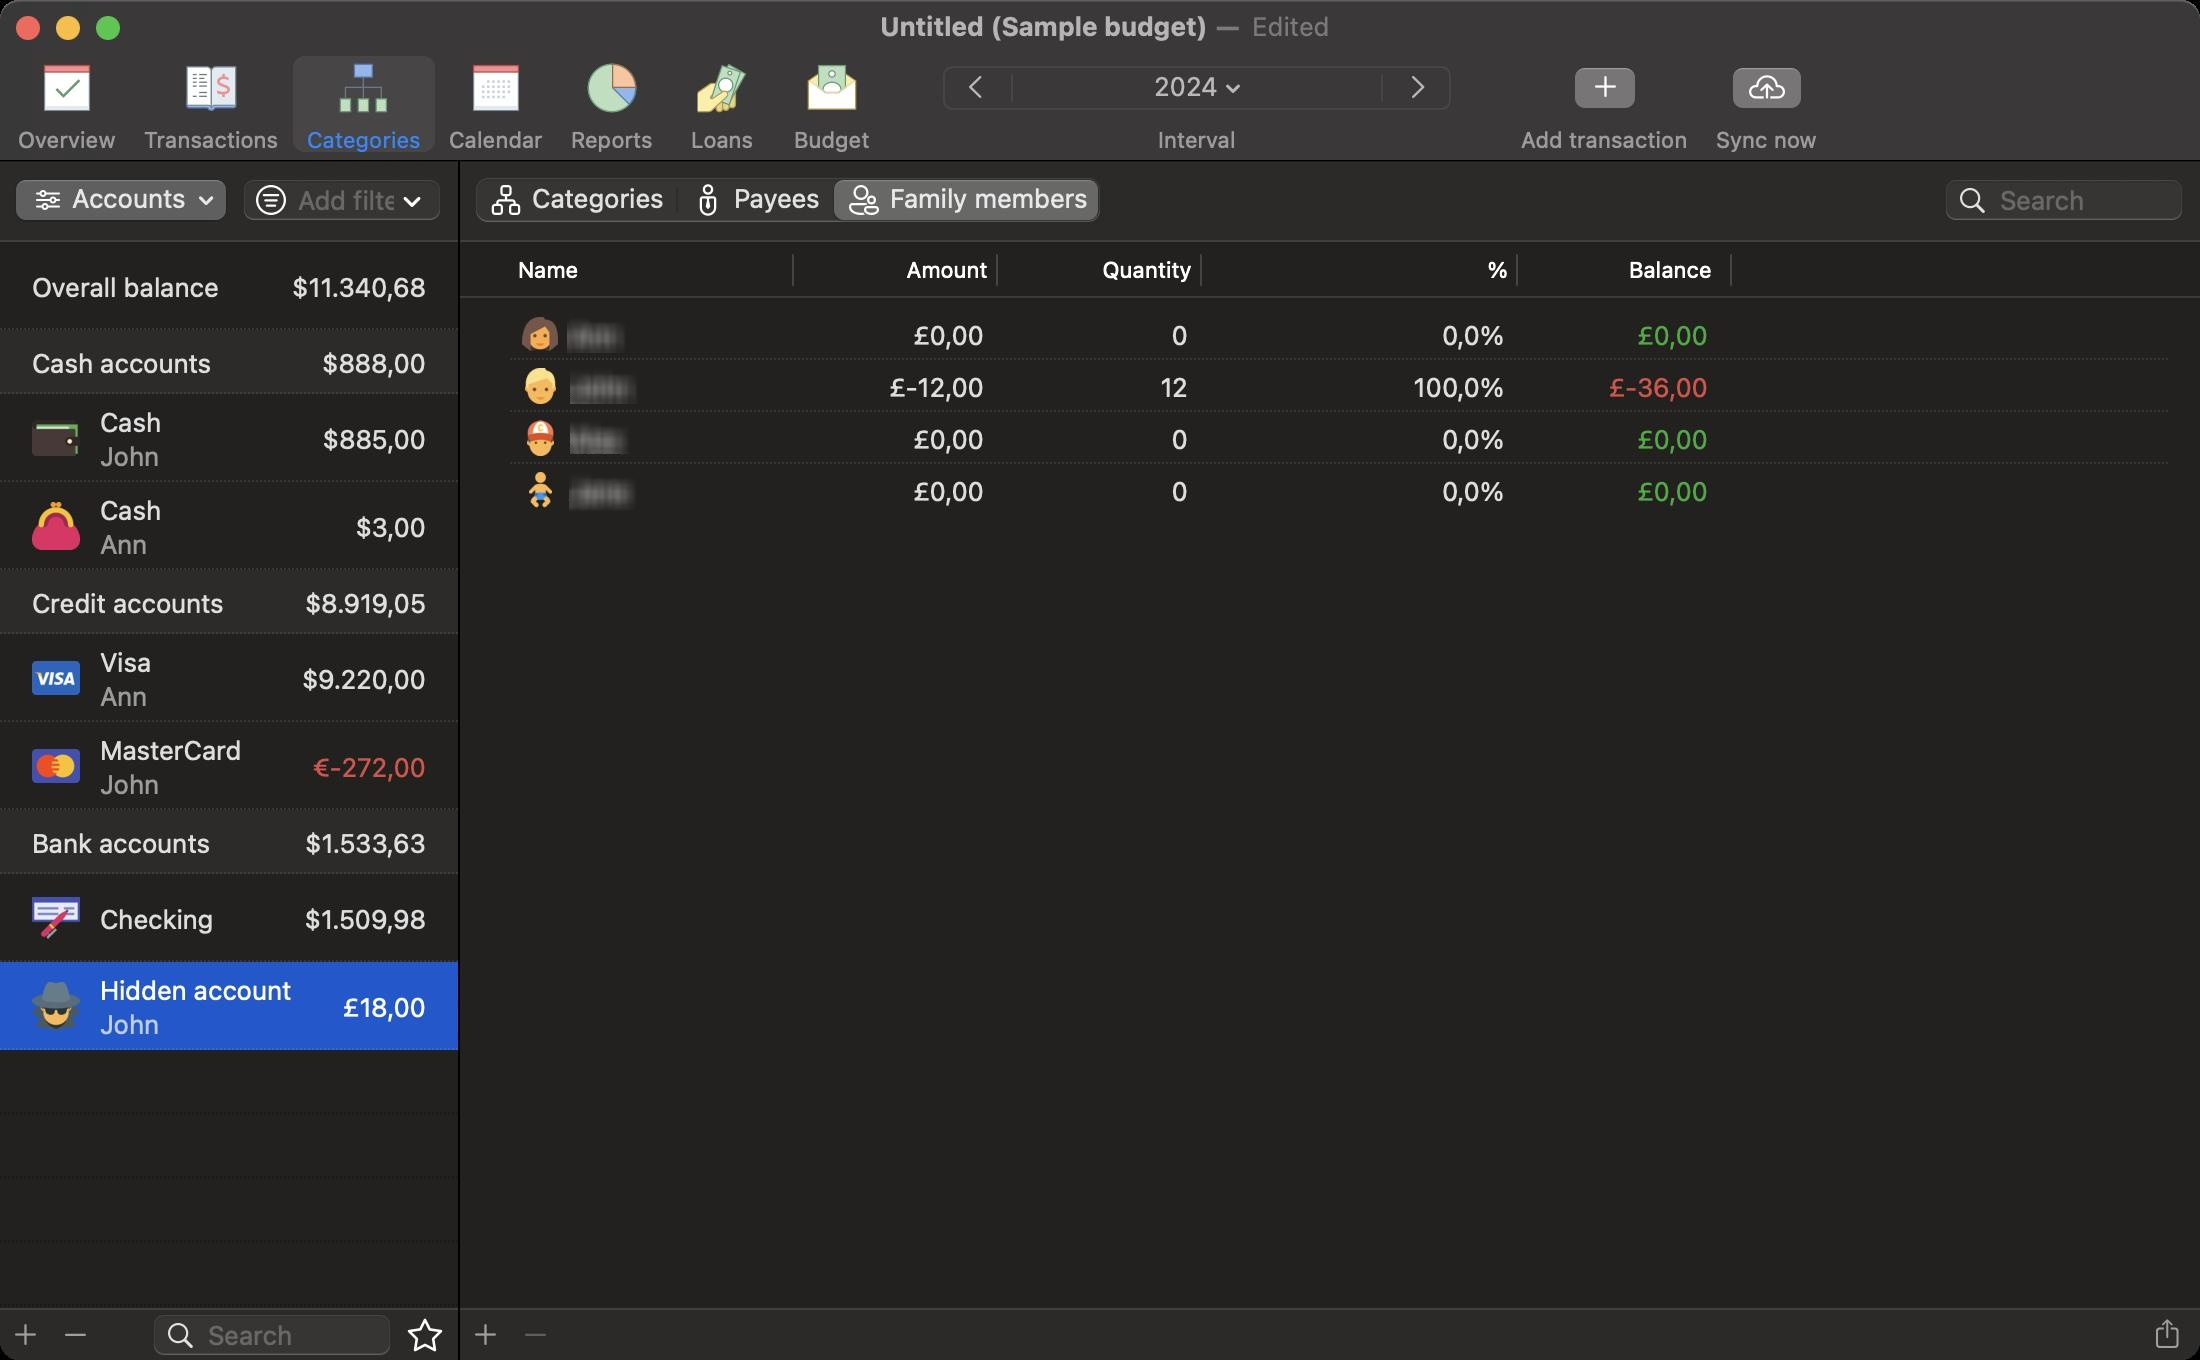
Accessibility tree:
{"name": "Untitled_(Sample_budget)", "role": "AXWindow", "description": null, "role_description": "standard window", "value": null, "position": "553.00;156.00", "size": "1100;680", "children": [{"name": null, "role": "AXGroup", "description": null, "role_description": "group", "value": null, "position": "0.00;80.00", "size": "1100;600", "children": [{"name": null, "role": "AXSplitGroup", "description": null, "role_description": "split group", "value": null, "position": "0.00;80.00", "size": "1100;600", "children": [{"name": "Accounts", "role": "AXMenuButton", "description": null, "role_description": "menu button", "value": null, "position": "5.00;89.00", "size": "112;25", "children": []}, {"name": null, "role": "AXTextField", "description": null, "role_description": "search text field", "value": "", "position": "121.00;89.00", "size": "100;22", "children": [{"name": "", "role": "AXButton", "description": "search", "role_description": "button", "value": null, "position": "123.00;89.00", "size": "25;22", "children": []}]}, {"name": null, "role": "AXTextField", "description": null, "role_description": "search text field", "value": "", "position": "76.00;656.50", "size": "120;22", "children": [{"name": "", "role": "AXButton", "description": "search", "role_description": "button", "value": null, "position": "78.00;656.50", "size": "25;22", "children": []}]}, {"name": "", "role": "AXButton", "description": null, "role_description": "button", "value": null, "position": "200.00;655.00", "size": "25;25", "children": []}, {"name": "", "role": "AXButton", "description": "add", "role_description": "button", "value": null, "position": "0.00;652.50", "size": "26;29", "children": []}, {"name": "", "role": "AXButton", "description": "remove", "role_description": "button", "value": null, "position": "25.00;657.00", "size": "26;20", "children": []}, {"name": null, "role": "AXScrollArea", "description": null, "role_description": "scroll area", "value": null, "position": "0.00;121.00", "size": "229;533", "children": [{"name": null, "role": "AXTable", "description": null, "role_description": "table", "value": null, "position": "0.00;121.00", "size": "229;533", "children": [{"name": null, "role": "AXRow", "description": null, "role_description": "table row", "value": null, "position": "0.00;121.00", "size": "229;44", "children": [{"name": null, "role": "AXCell", "description": null, "role_description": "cell", "value": null, "position": "6.00;121.00", "size": "217;44", "children": [{"name": null, "role": "AXStaticText", "description": null, "role_description": "text", "value": "Overall balance", "position": "14.00;134.50", "size": "98;17", "children": []}, {"name": null, "role": "AXStaticText", "description": null, "role_description": "text", "value": "$11.340,68", "position": "144.00;134.50", "size": "71;17", "children": []}]}]}, {"name": null, "role": "AXRow", "description": null, "role_description": "table row", "value": null, "position": "0.00;165.00", "size": "229;32", "children": [{"name": null, "role": "AXCell", "description": null, "role_description": "cell", "value": null, "position": "6.00;165.00", "size": "217;32", "children": [{"name": null, "role": "AXStaticText", "description": null, "role_description": "text", "value": "Cash accounts", "position": "14.00;172.50", "size": "94;17", "children": []}, {"name": null, "role": "AXStaticText", "description": null, "role_description": "text", "value": "$888,00", "position": "159.00;172.50", "size": "56;17", "children": []}]}]}, {"name": null, "role": "AXRow", "description": null, "role_description": "table row", "value": null, "position": "0.00;197.00", "size": "229;44", "children": [{"name": null, "role": "AXCell", "description": null, "role_description": "cell", "value": null, "position": "6.00;197.00", "size": "217;44", "children": [{"name": null, "role": "AXImage", "description": "", "role_description": "image", "value": null, "position": "16.00;207.00", "size": "24;24", "children": []}, {"name": null, "role": "AXStaticText", "description": null, "role_description": "text", "value": "Cash", "position": "48.00;202.00", "size": "35;17", "children": []}, {"name": null, "role": "AXStaticText", "description": null, "role_description": "text", "value": "John", "position": "48.00;219.00", "size": "34;17", "children": []}, {"name": null, "role": "AXStaticText", "description": null, "role_description": "text", "value": "$885,00", "position": "159.00;210.50", "size": "56;17", "children": []}]}]}, {"name": null, "role": "AXRow", "description": null, "role_description": "table row", "value": null, "position": "0.00;241.00", "size": "229;44", "children": [{"name": null, "role": "AXCell", "description": null, "role_description": "cell", "value": null, "position": "6.00;241.00", "size": "217;44", "children": [{"name": null, "role": "AXImage", "description": "", "role_description": "image", "value": null, "position": "16.00;251.00", "size": "24;24", "children": []}, {"name": null, "role": "AXStaticText", "description": null, "role_description": "text", "value": "Cash", "position": "48.00;246.00", "size": "35;17", "children": []}, {"name": null, "role": "AXStaticText", "description": null, "role_description": "text", "value": "Ann", "position": "48.00;263.00", "size": "28;17", "children": []}, {"name": null, "role": "AXStaticText", "description": null, "role_description": "text", "value": "$3,00", "position": "175.50;254.50", "size": "40;17", "children": []}]}]}, {"name": null, "role": "AXRow", "description": null, "role_description": "table row", "value": null, "position": "0.00;285.00", "size": "229;32", "children": [{"name": null, "role": "AXCell", "description": null, "role_description": "cell", "value": null, "position": "6.00;285.00", "size": "217;32", "children": [{"name": null, "role": "AXStaticText", "description": null, "role_description": "text", "value": "Credit accounts", "position": "14.00;292.50", "size": "100;17", "children": []}, {"name": null, "role": "AXStaticText", "description": null, "role_description": "text", "value": "$8.919,05", "position": "150.50;292.50", "size": "64;17", "children": []}]}]}, {"name": null, "role": "AXRow", "description": null, "role_description": "table row", "value": null, "position": "0.00;317.00", "size": "229;44", "children": [{"name": null, "role": "AXCell", "description": null, "role_description": "cell", "value": null, "position": "6.00;317.00", "size": "217;44", "children": [{"name": null, "role": "AXImage", "description": "", "role_description": "image", "value": null, "position": "16.00;327.00", "size": "24;24", "children": []}, {"name": null, "role": "AXStaticText", "description": null, "role_description": "text", "value": "Visa", "position": "48.00;322.00", "size": "30;17", "children": []}, {"name": null, "role": "AXStaticText", "description": null, "role_description": "text", "value": "Ann", "position": "48.00;339.00", "size": "28;17", "children": []}, {"name": null, "role": "AXStaticText", "description": null, "role_description": "text", "value": "$9.220,00", "position": "149.00;330.50", "size": "66;17", "children": []}]}]}, {"name": null, "role": "AXRow", "description": null, "role_description": "table row", "value": null, "position": "0.00;361.00", "size": "229;44", "children": [{"name": null, "role": "AXCell", "description": null, "role_description": "cell", "value": null, "position": "6.00;361.00", "size": "217;44", "children": [{"name": null, "role": "AXImage", "description": "", "role_description": "image", "value": null, "position": "16.00;371.00", "size": "24;24", "children": []}, {"name": null, "role": "AXStaticText", "description": null, "role_description": "text", "value": "MasterCard", "position": "48.00;366.00", "size": "75;17", "children": []}, {"name": null, "role": "AXStaticText", "description": null, "role_description": "text", "value": "John", "position": "48.00;383.00", "size": "34;17", "children": []}, {"name": null, "role": "AXStaticText", "description": null, "role_description": "text", "value": "€-272,00", "position": "154.50;374.50", "size": "60;17", "children": []}]}]}, {"name": null, "role": "AXRow", "description": null, "role_description": "table row", "value": null, "position": "0.00;405.00", "size": "229;32", "children": [{"name": null, "role": "AXCell", "description": null, "role_description": "cell", "value": null, "position": "6.00;405.00", "size": "217;32", "children": [{"name": null, "role": "AXStaticText", "description": null, "role_description": "text", "value": "Bank accounts", "position": "14.00;412.50", "size": "94;17", "children": []}, {"name": null, "role": "AXStaticText", "description": null, "role_description": "text", "value": "$1.533,63", "position": "150.50;412.50", "size": "64;17", "children": []}]}]}, {"name": null, "role": "AXRow", "description": null, "role_description": "table row", "value": null, "position": "0.00;437.00", "size": "229;44", "children": [{"name": null, "role": "AXCell", "description": null, "role_description": "cell", "value": null, "position": "6.00;437.00", "size": "217;44", "children": [{"name": null, "role": "AXImage", "description": "", "role_description": "image", "value": null, "position": "16.00;447.00", "size": "24;24", "children": []}, {"name": null, "role": "AXStaticText", "description": null, "role_description": "text", "value": "Checking", "position": "48.00;450.50", "size": "61;17", "children": []}, {"name": null, "role": "AXStaticText", "description": null, "role_description": "text", "value": "$1.509,98", "position": "150.00;450.50", "size": "65;17", "children": []}]}]}, {"name": null, "role": "AXRow", "description": null, "role_description": "table row", "value": null, "position": "0.00;481.00", "size": "229;44", "children": [{"name": null, "role": "AXCell", "description": null, "role_description": "cell", "value": null, "position": "6.00;481.00", "size": "217;44", "children": [{"name": null, "role": "AXImage", "description": "", "role_description": "image", "value": null, "position": "16.00;491.00", "size": "24;24", "children": []}, {"name": null, "role": "AXStaticText", "description": null, "role_description": "text", "value": "Hidden account", "position": "48.00;486.00", "size": "100;17", "children": []}, {"name": null, "role": "AXStaticText", "description": null, "role_description": "text", "value": "John", "position": "48.00;503.00", "size": "34;17", "children": []}, {"name": null, "role": "AXStaticText", "description": null, "role_description": "text", "value": "£18,00", "position": "167.50;494.50", "size": "48;17", "children": []}]}]}, {"name": null, "role": "AXColumn", "description": null, "role_description": "column", "value": null, "position": "0.00;121.00", "size": "229;533", "children": []}]}]}, {"name": null, "role": "AXSplitter", "description": null, "role_description": "splitter", "value": 229.0, "position": "229.00;80.00", "size": "1;600", "children": []}, {"name": null, "role": "AXGroup", "description": null, "role_description": "group", "value": null, "position": "230.00;80.00", "size": "870;600", "children": [{"name": null, "role": "AXScrollArea", "description": null, "role_description": "scroll area", "value": null, "position": "230.00;121.00", "size": "870;533", "children": [{"name": null, "role": "AXOutline", "description": null, "role_description": "outline", "value": null, "position": "230.00;149.00", "size": "870;505", "children": [{"name": null, "role": "AXRow", "description": null, "role_description": "outline row", "value": null, "position": "230.00;154.00", "size": "870;26", "children": [{"name": null, "role": "AXCell", "description": null, "role_description": "cell", "value": null, "position": "255.00;157.00", "size": "141;20", "children": [{"name": null, "role": "AXImage", "description": "category 453s@2x", "role_description": "image", "value": null, "position": "261.00;158.00", "size": "18;18", "children": []}, {"name": null, "role": "AXTextField", "description": null, "role_description": "text field", "value": "Ann", "position": "283.00;158.50", "size": "109;17", "children": []}]}, {"name": null, "role": "AXCell", "description": null, "role_description": "cell", "value": null, "position": "398.00;157.00", "size": "100;20", "children": [{"name": null, "role": "AXStaticText", "description": null, "role_description": "text", "value": "£0,00", "position": "402.00;158.50", "size": "92;17", "children": []}]}, {"name": null, "role": "AXCell", "description": null, "role_description": "cell", "value": null, "position": "500.00;157.00", "size": "100;20", "children": [{"name": null, "role": "AXStaticText", "description": null, "role_description": "text", "value": "0", "position": "504.00;158.50", "size": "92;17", "children": []}]}, {"name": null, "role": "AXCell", "description": null, "role_description": "cell", "value": null, "position": "602.00;157.00", "size": "156;20", "children": [{"name": null, "role": "AXStaticText", "description": null, "role_description": "text", "value": "0,0%", "position": "606.00;158.50", "size": "148;17", "children": []}]}, {"name": null, "role": "AXCell", "description": null, "role_description": "cell", "value": null, "position": "760.00;157.00", "size": "100;20", "children": [{"name": null, "role": "AXStaticText", "description": null, "role_description": "text", "value": "£0,00", "position": "764.00;158.50", "size": "92;17", "children": []}]}]}, {"name": null, "role": "AXRow", "description": null, "role_description": "outline row", "value": null, "position": "230.00;180.00", "size": "870;26", "children": [{"name": null, "role": "AXCell", "description": null, "role_description": "cell", "value": null, "position": "255.00;183.00", "size": "141;20", "children": [{"name": null, "role": "AXImage", "description": "category 412s@2x", "role_description": "image", "value": null, "position": "261.00;184.00", "size": "18;18", "children": []}, {"name": null, "role": "AXTextField", "description": null, "role_description": "text field", "value": "John", "position": "283.00;184.50", "size": "109;17", "children": []}]}, {"name": null, "role": "AXCell", "description": null, "role_description": "cell", "value": null, "position": "398.00;183.00", "size": "100;20", "children": [{"name": null, "role": "AXStaticText", "description": null, "role_description": "text", "value": "£-12,00", "position": "402.00;184.50", "size": "92;17", "children": []}]}, {"name": null, "role": "AXCell", "description": null, "role_description": "cell", "value": null, "position": "500.00;183.00", "size": "100;20", "children": [{"name": null, "role": "AXStaticText", "description": null, "role_description": "text", "value": "12", "position": "504.00;184.50", "size": "92;17", "children": []}]}, {"name": null, "role": "AXCell", "description": null, "role_description": "cell", "value": null, "position": "602.00;183.00", "size": "156;20", "children": [{"name": null, "role": "AXStaticText", "description": null, "role_description": "text", "value": "100,0%", "position": "606.00;184.50", "size": "148;17", "children": []}]}, {"name": null, "role": "AXCell", "description": null, "role_description": "cell", "value": null, "position": "760.00;183.00", "size": "100;20", "children": [{"name": null, "role": "AXStaticText", "description": null, "role_description": "text", "value": "£-36,00", "position": "764.00;184.50", "size": "92;17", "children": []}]}]}, {"name": null, "role": "AXRow", "description": null, "role_description": "outline row", "value": null, "position": "230.00;206.00", "size": "870;26", "children": [{"name": null, "role": "AXCell", "description": null, "role_description": "cell", "value": null, "position": "255.00;209.00", "size": "141;20", "children": [{"name": null, "role": "AXImage", "description": "category 394s@2x", "role_description": "image", "value": null, "position": "261.00;210.00", "size": "18;18", "children": []}, {"name": null, "role": "AXTextField", "description": null, "role_description": "text field", "value": "Alex", "position": "283.00;210.50", "size": "109;17", "children": []}]}, {"name": null, "role": "AXCell", "description": null, "role_description": "cell", "value": null, "position": "398.00;209.00", "size": "100;20", "children": [{"name": null, "role": "AXStaticText", "description": null, "role_description": "text", "value": "£0,00", "position": "402.00;210.50", "size": "92;17", "children": []}]}, {"name": null, "role": "AXCell", "description": null, "role_description": "cell", "value": null, "position": "500.00;209.00", "size": "100;20", "children": [{"name": null, "role": "AXStaticText", "description": null, "role_description": "text", "value": "0", "position": "504.00;210.50", "size": "92;17", "children": []}]}, {"name": null, "role": "AXCell", "description": null, "role_description": "cell", "value": null, "position": "602.00;209.00", "size": "156;20", "children": [{"name": null, "role": "AXStaticText", "description": null, "role_description": "text", "value": "0,0%", "position": "606.00;210.50", "size": "148;17", "children": []}]}, {"name": null, "role": "AXCell", "description": null, "role_description": "cell", "value": null, "position": "760.00;209.00", "size": "100;20", "children": [{"name": null, "role": "AXStaticText", "description": null, "role_description": "text", "value": "£0,00", "position": "764.00;210.50", "size": "92;17", "children": []}]}]}, {"name": null, "role": "AXRow", "description": null, "role_description": "outline row", "value": null, "position": "230.00;232.00", "size": "870;26", "children": [{"name": null, "role": "AXCell", "description": null, "role_description": "cell", "value": null, "position": "255.00;235.00", "size": "141;20", "children": [{"name": null, "role": "AXImage", "description": "category 740s@2x", "role_description": "image", "value": null, "position": "261.00;236.00", "size": "18;18", "children": []}, {"name": null, "role": "AXTextField", "description": null, "role_description": "text field", "value": "Jane", "position": "283.00;236.50", "size": "109;17", "children": []}]}, {"name": null, "role": "AXCell", "description": null, "role_description": "cell", "value": null, "position": "398.00;235.00", "size": "100;20", "children": [{"name": null, "role": "AXStaticText", "description": null, "role_description": "text", "value": "£0,00", "position": "402.00;236.50", "size": "92;17", "children": []}]}, {"name": null, "role": "AXCell", "description": null, "role_description": "cell", "value": null, "position": "500.00;235.00", "size": "100;20", "children": [{"name": null, "role": "AXStaticText", "description": null, "role_description": "text", "value": "0", "position": "504.00;236.50", "size": "92;17", "children": []}]}, {"name": null, "role": "AXCell", "description": null, "role_description": "cell", "value": null, "position": "602.00;235.00", "size": "156;20", "children": [{"name": null, "role": "AXStaticText", "description": null, "role_description": "text", "value": "0,0%", "position": "606.00;236.50", "size": "148;17", "children": []}]}, {"name": null, "role": "AXCell", "description": null, "role_description": "cell", "value": null, "position": "760.00;235.00", "size": "100;20", "children": [{"name": null, "role": "AXStaticText", "description": null, "role_description": "text", "value": "£0,00", "position": "764.00;236.50", "size": "92;17", "children": []}]}]}, {"name": null, "role": "AXColumn", "description": null, "role_description": "column", "value": null, "position": "240.00;149.00", "size": "157;505", "children": []}, {"name": null, "role": "AXColumn", "description": null, "role_description": "column", "value": null, "position": "397.00;149.00", "size": "102;505", "children": []}, {"name": null, "role": "AXColumn", "description": null, "role_description": "column", "value": null, "position": "499.00;149.00", "size": "102;505", "children": []}, {"name": null, "role": "AXColumn", "description": null, "role_description": "column", "value": null, "position": "601.00;149.00", "size": "158;505", "children": []}, {"name": null, "role": "AXColumn", "description": null, "role_description": "column", "value": null, "position": "759.00;149.00", "size": "107;505", "children": []}, {"name": null, "role": "AXGroup", "description": null, "role_description": "group", "value": null, "position": "230.00;121.00", "size": "870;28", "children": [{"name": "Name", "role": "AXButton", "description": null, "role_description": "sort button", "value": null, "position": "240.00;121.00", "size": "157;28", "children": []}, {"name": "Amount", "role": "AXButton", "description": null, "role_description": "sort button", "value": null, "position": "397.00;121.00", "size": "102;28", "children": []}, {"name": "Quantity", "role": "AXButton", "description": null, "role_description": "sort button", "value": null, "position": "499.00;121.00", "size": "102;28", "children": []}, {"name": "%", "role": "AXButton", "description": null, "role_description": "sort button", "value": null, "position": "601.00;121.00", "size": "158;28", "children": []}, {"name": "Balance", "role": "AXButton", "description": null, "role_description": "sort button", "value": null, "position": "759.00;121.00", "size": "107;28", "children": []}]}]}]}, {"name": "", "role": "AXButton", "description": "add", "role_description": "button", "value": null, "position": "230.00;652.50", "size": "26;29", "children": []}, {"name": "", "role": "AXButton", "description": "remove", "role_description": "button", "value": null, "position": "255.00;657.00", "size": "26;20", "children": []}, {"name": "", "role": "AXButton", "description": "share", "role_description": "button", "value": null, "position": "1071.00;649.00", "size": "26;34", "children": []}, {"name": null, "role": "AXRadioGroup", "description": null, "role_description": "radio group", "value": "{\n    \"name\": null,\n    \"role\": \"AXRadioButton\",\n    \"description\": \"Family members\",\n    \"role_description\": \"radio button\",\n    \"value\": 1,\n    \"position\": \"417.00;88.00\",\n    \"size\": \"135;24\",\n    \"children\": []\n}", "position": "236.00;88.00", "size": "316;24", "children": [{"name": null, "role": "AXRadioButton", "description": "Categories", "role_description": "radio button", "value": 0, "position": "236.00;88.00", "size": "103;24", "children": []}, {"name": null, "role": "AXRadioButton", "description": "Payees", "role_description": "radio button", "value": 0, "position": "339.00;88.00", "size": "78;24", "children": []}, {"name": null, "role": "AXRadioButton", "description": "Family members", "role_description": "radio button", "value": 1, "position": "417.00;88.00", "size": "135;24", "children": []}]}, {"name": null, "role": "AXTextField", "description": null, "role_description": "search text field", "value": "", "position": "972.00;89.00", "size": "120;22", "children": [{"name": "", "role": "AXButton", "description": "search", "role_description": "button", "value": null, "position": "974.00;89.00", "size": "25;22", "children": []}]}]}, {"name": null, "role": "AXScrollArea", "description": null, "role_description": "scroll area", "value": null, "position": "230.00;80.00", "size": "810;0", "children": [{"name": null, "role": "AXList", "description": null, "role_description": "collection", "value": null, "position": "230.00;80.00", "size": "810;24", "children": []}, {"name": null, "role": "AXScrollBar", "description": null, "role_description": "scroll bar", "value": 0.0, "position": "1024.00;80.00", "size": "16;0", "children": [{"name": null, "role": "AXValueIndicator", "description": null, "role_description": "value indicator", "value": 0.0, "position": "1028.00;81.00", "size": "12;26", "children": []}, {"name": null, "role": "AXButton", "description": null, "role_description": "increment arrow button", "value": null, "position": "1024.00;80.00", "size": "0;0", "children": []}, {"name": null, "role": "AXButton", "description": null, "role_description": "decrement arrow button", "value": null, "position": "1024.00;80.00", "size": "0;0", "children": []}, {"name": null, "role": "AXButton", "description": null, "role_description": "increment page button", "value": null, "position": "1028.00;80.00", "size": "12;27", "children": []}, {"name": null, "role": "AXButton", "description": null, "role_description": "decrement page button", "value": null, "position": "1028.00;80.00", "size": "12;1", "children": []}]}]}, {"name": "", "role": "AXButton", "description": null, "role_description": "button", "value": null, "position": "1068.00;88.00", "size": "24;24", "children": []}, {"name": "", "role": "AXButton", "description": null, "role_description": "button", "value": null, "position": "1044.00;88.00", "size": "24;24", "children": []}]}]}, {"name": null, "role": "AXToolbar", "description": null, "role_description": "toolbar", "value": null, "position": "0.00;28.00", "size": "1100;52", "children": [{"name": "Overview", "role": "AXButton", "description": null, "role_description": "button", "value": null, "position": "2.00;28.00", "size": "63;52", "children": []}, {"name": "Transactions", "role": "AXButton", "description": null, "role_description": "button", "value": null, "position": "65.00;28.00", "size": "82;52", "children": []}, {"name": "Categories", "role": "AXButton", "description": null, "role_description": "button", "value": null, "position": "146.50;28.00", "size": "71;52", "children": []}, {"name": "Calendar", "role": "AXButton", "description": null, "role_description": "button", "value": null, "position": "217.50;28.00", "size": "61;52", "children": []}, {"name": "Reports", "role": "AXButton", "description": null, "role_description": "button", "value": null, "position": "278.50;28.00", "size": "55;52", "children": []}, {"name": "Loans", "role": "AXButton", "description": null, "role_description": "button", "value": null, "position": "333.50;28.00", "size": "55;52", "children": []}, {"name": "Budget", "role": "AXButton", "description": null, "role_description": "button", "value": null, "position": "388.50;28.00", "size": "55;52", "children": []}, {"name": null, "role": "AXGroup", "description": null, "role_description": "group", "value": null, "position": "467.50;28.00", "size": "262;52", "children": [{"name": null, "role": "AXGroup", "description": null, "role_description": "group", "value": null, "position": "470.50;32.00", "size": "256;25", "children": [{"name": null, "role": "AXButton", "description": "left arrow", "role_description": "button", "value": null, "position": "470.50;32.00", "size": "36;25", "children": []}, {"name": null, "role": "AXButton", "description": "2024", "role_description": "button", "value": null, "position": "506.50;32.00", "size": "185;25", "children": []}, {"name": null, "role": "AXButton", "description": "right arrow", "role_description": "button", "value": null, "position": "691.50;32.00", "size": "35;25", "children": []}]}, {"name": null, "role": "AXStaticText", "description": null, "role_description": "text", "value": "Interval", "position": "575.00;63.00", "size": "47;14", "children": []}]}, {"name": "Add_transaction", "role": "AXButton", "description": "Add transaction", "role_description": "button", "value": null, "position": "753.50;28.00", "size": "98;52", "children": []}, {"name": "Sync_now", "role": "AXButton", "description": null, "role_description": "button", "value": null, "position": "851.00;28.00", "size": "64;52", "children": []}]}, {"name": null, "role": "AXButton", "description": null, "role_description": "close button", "value": null, "position": "7.00;6.00", "size": "14;16", "children": []}, {"name": null, "role": "AXButton", "description": null, "role_description": "zoom button", "value": null, "position": "47.00;6.00", "size": "14;16", "children": [{"name": null, "role": "AXGroup", "description": null, "role_description": "group", "value": null, "position": "47.00;6.00", "size": "14;16", "children": [{"name": null, "role": "AXGroup", "description": null, "role_description": "group", "value": null, "position": "47.00;6.00", "size": "14;16", "children": []}]}]}, {"name": null, "role": "AXButton", "description": null, "role_description": "minimize button", "value": null, "position": "27.00;6.00", "size": "14;16", "children": []}, {"name": "Edited", "role": "AXMenuButton", "description": "document actions", "role_description": "menu button", "value": null, "position": "623.00;4.00", "size": "51;17", "children": []}, {"name": null, "role": "AXStaticText", "description": null, "role_description": "text", "value": "—", "position": "606.00;5.00", "size": "16;16", "children": []}, {"name": null, "role": "AXStaticText", "description": null, "role_description": "text", "value": "Untitled (Sample budget)", "position": "438.00;5.00", "size": "168;16", "children": []}]}